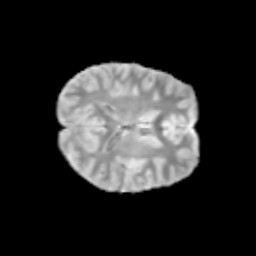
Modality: T2w
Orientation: axial
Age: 11
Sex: female
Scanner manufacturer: siemens
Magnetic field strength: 3 T
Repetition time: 3.8 s
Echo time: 0.07 s